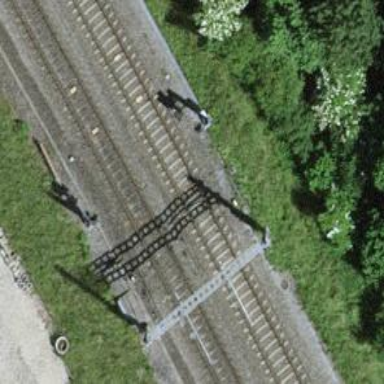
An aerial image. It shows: Railway signal.